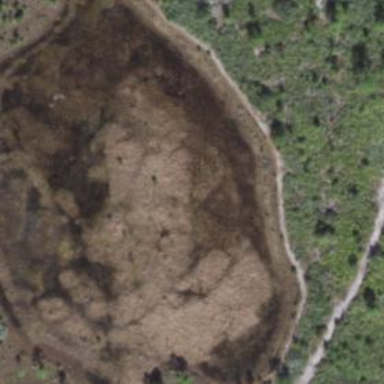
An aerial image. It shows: Marsh wetland.